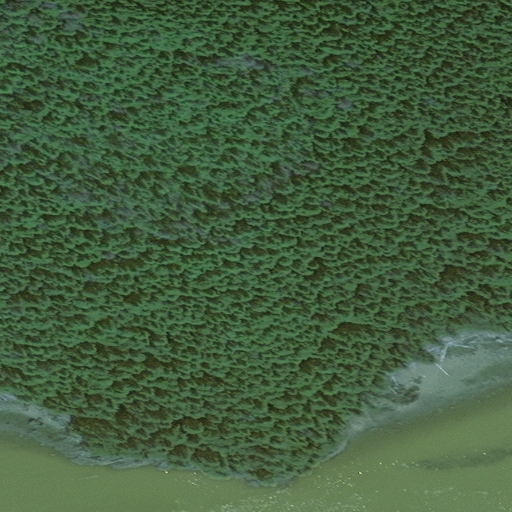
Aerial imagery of cape in Alaska named Southeast End containing only unknown